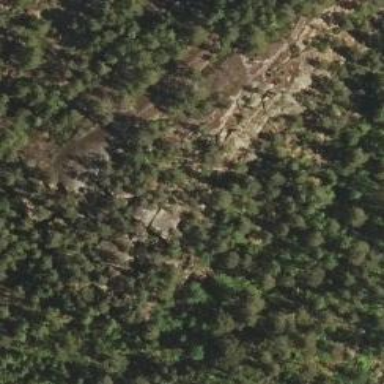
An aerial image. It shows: Natural cliff.